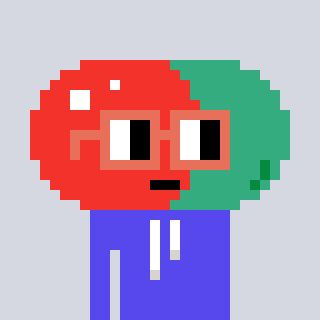
a pixel art character with square orange glasses, a pill-shaped head and a computerblue-colored body on a cool background